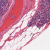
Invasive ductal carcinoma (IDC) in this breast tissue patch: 0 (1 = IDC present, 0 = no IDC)